Question: I'm trying to cover my entire list item with a shadow drawable on the right side.
Problem is that my layout wrapping the drawable has not a constant height. I tired to set my drawable to align parent top and align parent bottom but it still does not stretch the entire height of its parent layout.
look att the shadow on the right (I've provided a min height property to make it visible, the forth list item is bigger than min view, and the shadow does not stretch)

Source:
'''
<LinearLayout xmlns:android="http://schemas.android.com/apk/res/android"
android:layout_width="fill_parent"
android:layout_height="wrap_content"
android:orientation="vertical" >
<include layout="@layout/list_item_header" />
<RelativeLayout
android:layout_width="fill_parent"
android:layout_height="wrap_content" >
<ImageView
android:id="@+id/img_news_thumb"
android:layout_width="@dimen/listview_one_row"
android:layout_height="@dimen/listview_one_row"
android:scaleType="centerCrop"
android:src="@drawable/default_news_thumb" />
<TextView
android:id="@+id/txt_news_title"
android:layout_width="wrap_content"
android:layout_height="wrap_content"
android:layout_alignParentRight="true"
android:layout_alignParentTop="true"
android:layout_alignWithParentIfMissing="true"
android:layout_marginLeft="@dimen/space_m"
android:layout_marginTop="@dimen/space_s"
android:layout_toRightOf="@+id/img_news_thumb"
android:ellipsize="marquee"
android:paddingRight="@dimen/space_m"
android:singleLine="false"
android:text="Title"
android:textSize="14sp"
android:textStyle="bold" />
<TextView
android:id="@+id/txt_news_date"
android:layout_width="wrap_content"
android:layout_height="wrap_content"
android:layout_alignParentRight="true"
android:layout_alignWithParentIfMissing="true"
android:layout_below="@+id/txt_news_title"
android:layout_marginBottom="0dp"
android:layout_marginLeft="@dimen/space_m"
android:layout_marginTop="@dimen/space_s"
android:layout_toRightOf="@+id/img_news_thumb"
android:ellipsize="end"
android:paddingRight="@dimen/space_m"
android:singleLine="true"
android:text="Date"
android:textAppearance="?android:attr/textAppearanceSmall"
android:textColor="@color/font_light" />
**<ImageView
android:id="@+id/img_news_list_shadow"
android:layout_width="wrap_content"
android:layout_height="match_parent"
android:layout_alignParentBottom="true"
android:layout_alignParentRight="true"
android:layout_alignTop="@+id/img_news_thumb"
android:minHeight="@dimen/listview_one_row"
android:scaleType="fitXY"
android:src="@drawable/list_shadow_r" />**
<ImageView
android:id="@+id/img_selected_arrow"
android:layout_width="wrap_content"
android:layout_height="wrap_content"
android:layout_alignParentRight="true"
android:layout_centerVertical="true"
android:scaleType="fitXY"
android:src="@drawable/list_item_arrow"
android:visibility="gone" />
</RelativeLayout>
<include layout="@layout/list_item_devider" />
</LinearLayout>
'''
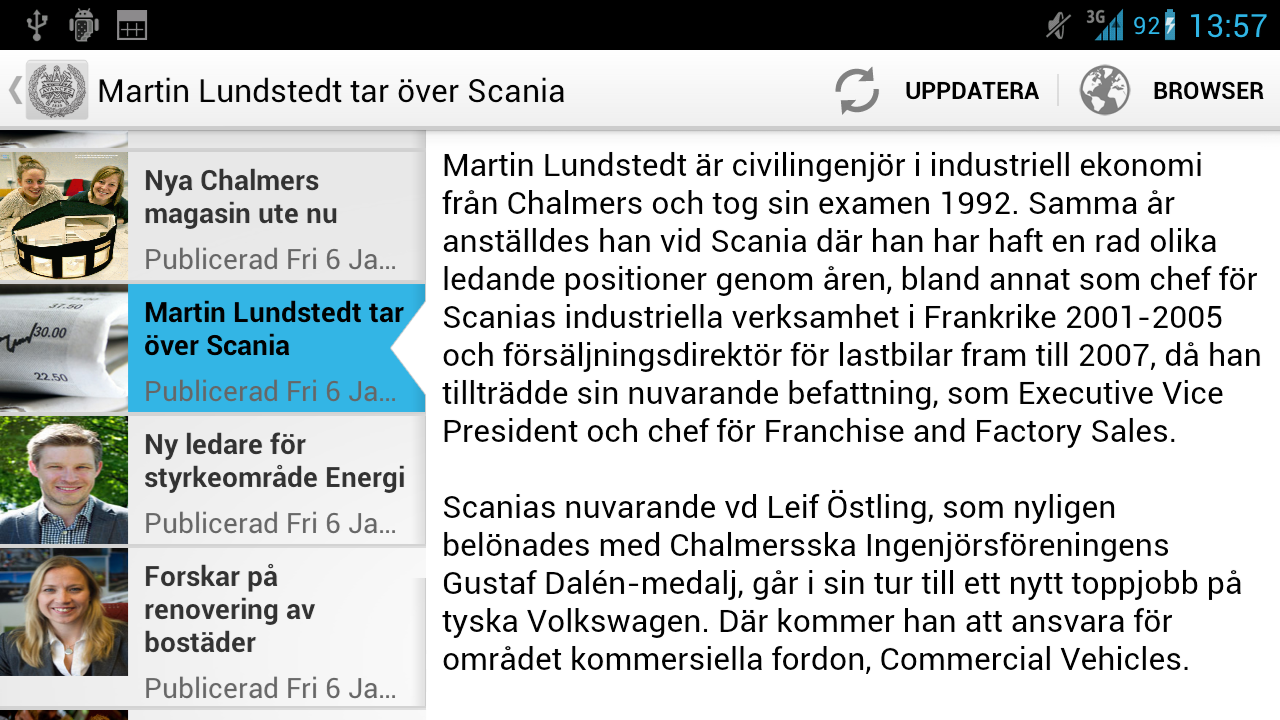
Answer: Due to recent investigations, i've found out that the answer is much simpler than that.
When inflating the layout, we should use this:
'''
View rowView = inflater.inflate(R.layout.row_layout, parent, false);
'''
Instead of the commonly used error:
'''
View rowView = inflater.inflate(R.layout.row_layout, null);
'''